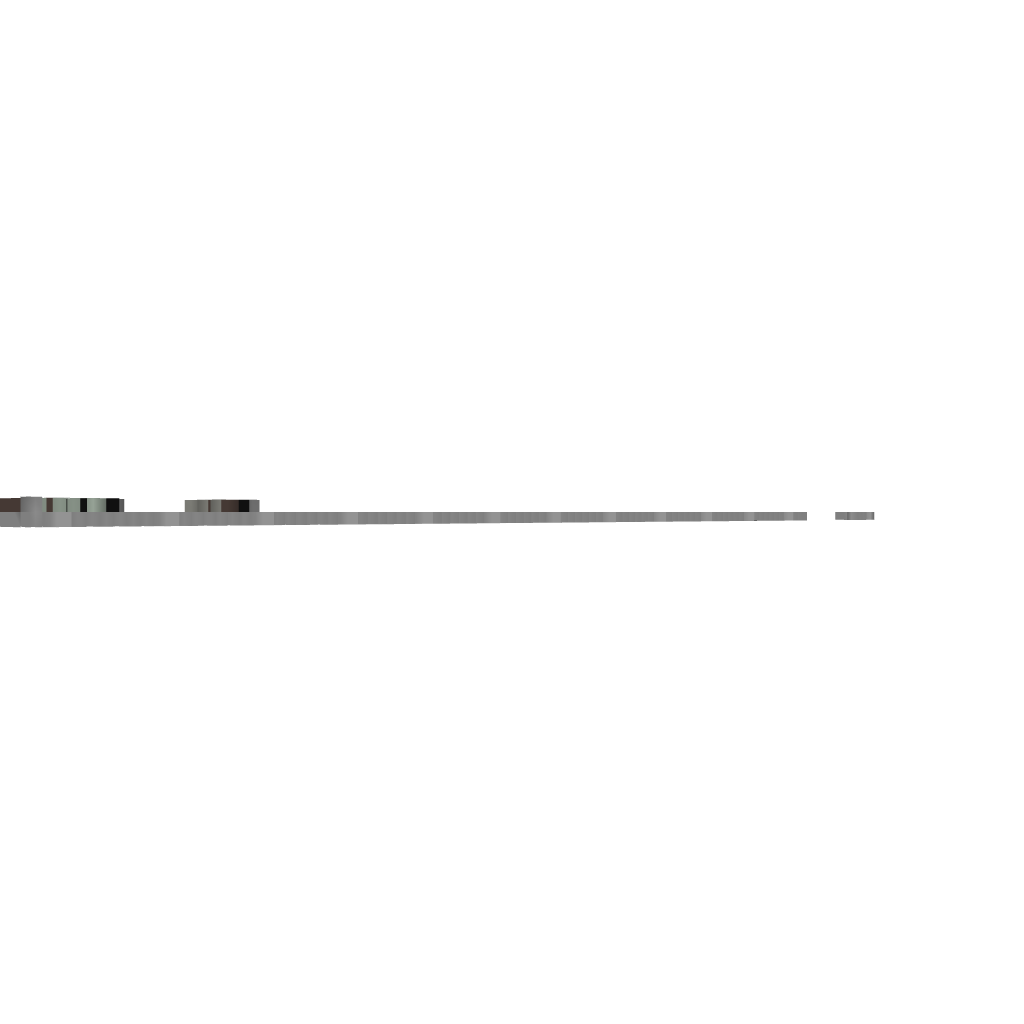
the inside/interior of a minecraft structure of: Sending in the Troops